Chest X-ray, AP view. Patient: 49 years old, sex F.
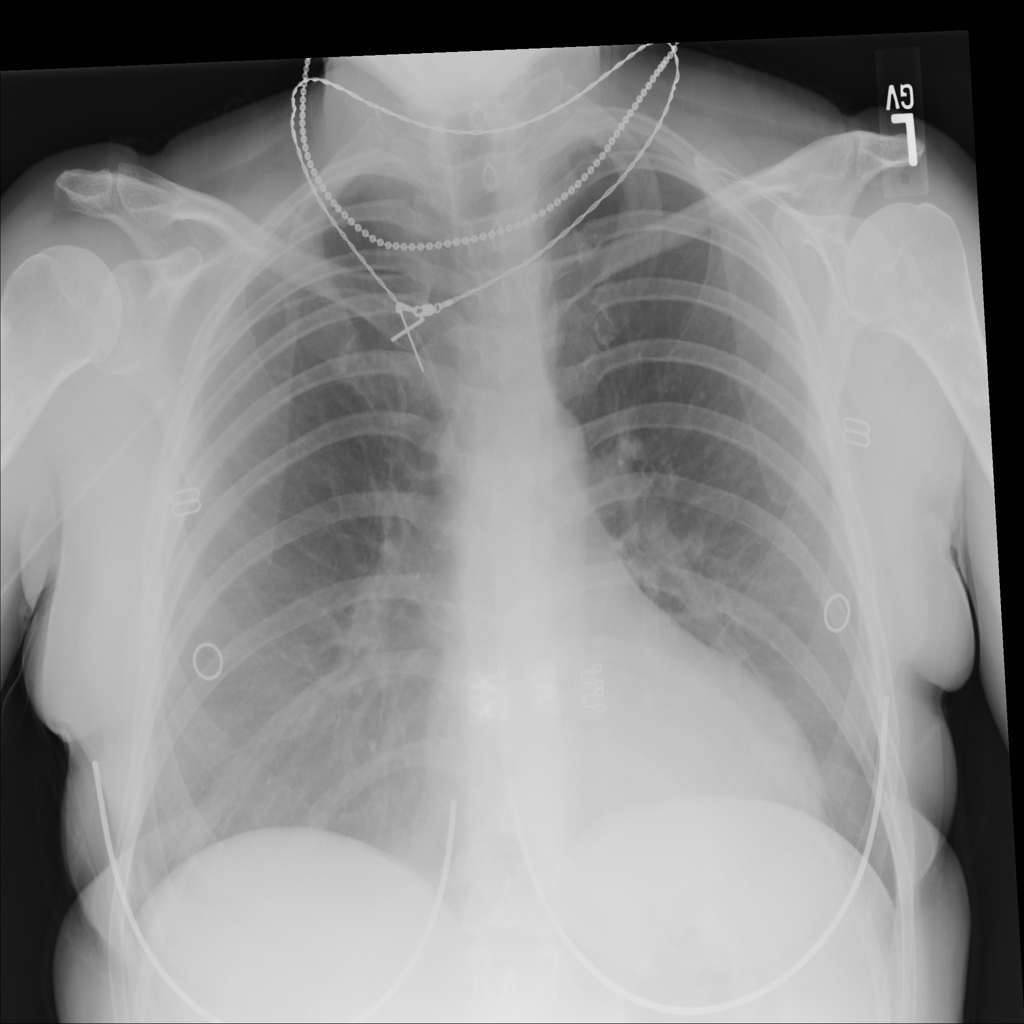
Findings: No Finding